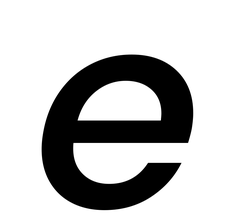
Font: Poppins-MediumItalic